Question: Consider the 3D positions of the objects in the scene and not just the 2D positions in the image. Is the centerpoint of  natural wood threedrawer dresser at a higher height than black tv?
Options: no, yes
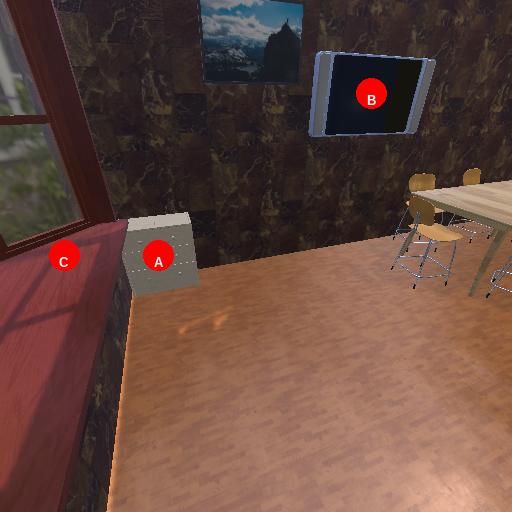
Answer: no